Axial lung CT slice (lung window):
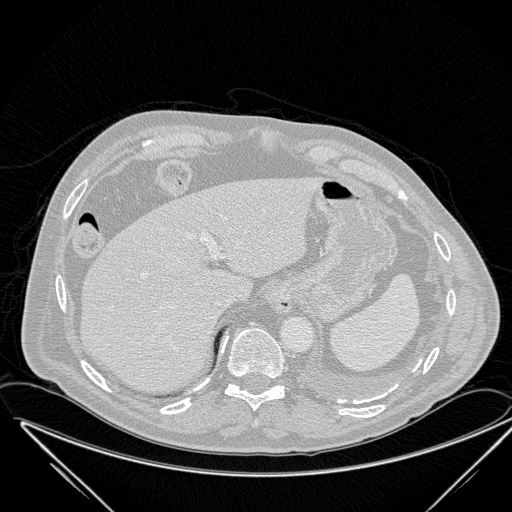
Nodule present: no